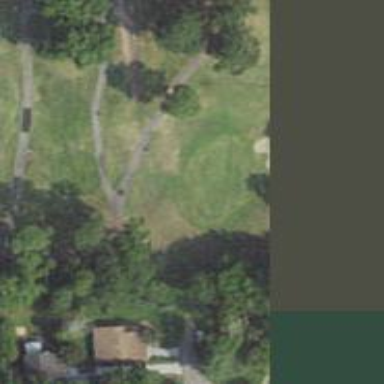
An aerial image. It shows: View of golf hole.